Question: I allow my user to post images of different resolutions. I then use php to fit the to desired size and to reduce the size taken for these images. The image is 400x360px. But the problem is with the images after resizing. The images shrink like:

If the ratio of the image is same. Then the image is not affected. Is there any strategy or a php function to the image perfectly. I know image with different size can be resized only in this way. I want to know if there is any way for displaying the images?
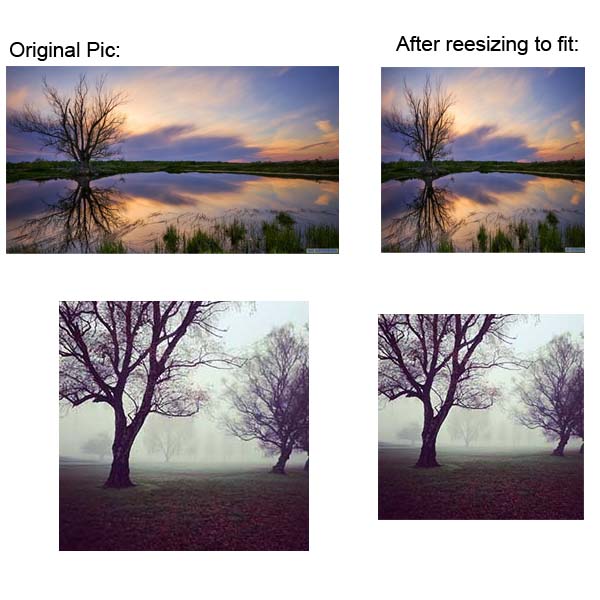
Answer: You can calculate
'''
$factor = $imgheight / $imgwidth;
'''
and, if you want the images allways be, eg 300px width, just take
'''
$widthnew = 300;
$heightnew = $widthnew * $factor;
'''
So you will get a image displayed properly all the time.
as a simple function:
'''
function imageheight($widthnew, $imgheight, $imgwidth) {
$factor = $imgheight / $imgwidth;
$heightnew = $widthnew * $factor;
return $heightnew;
}
'''